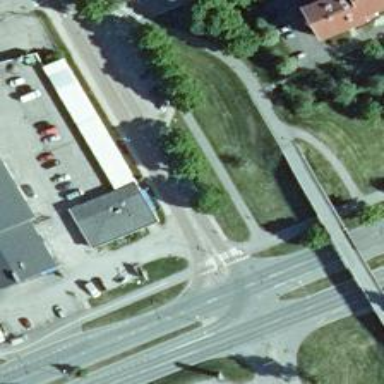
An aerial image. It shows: Road with stop sign.